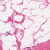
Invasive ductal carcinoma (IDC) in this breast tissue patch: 0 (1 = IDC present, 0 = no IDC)